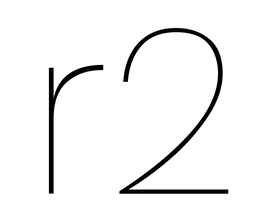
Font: Poppins-Thin